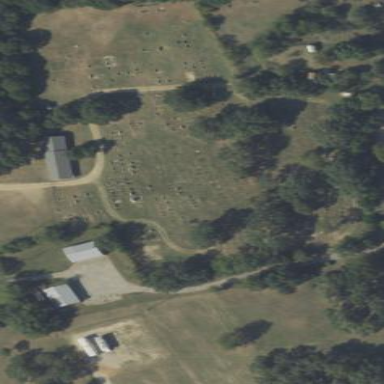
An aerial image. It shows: Cemetery.